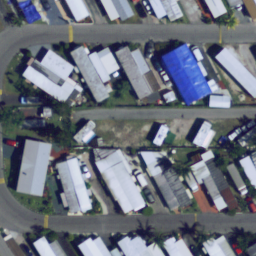
Label: residential